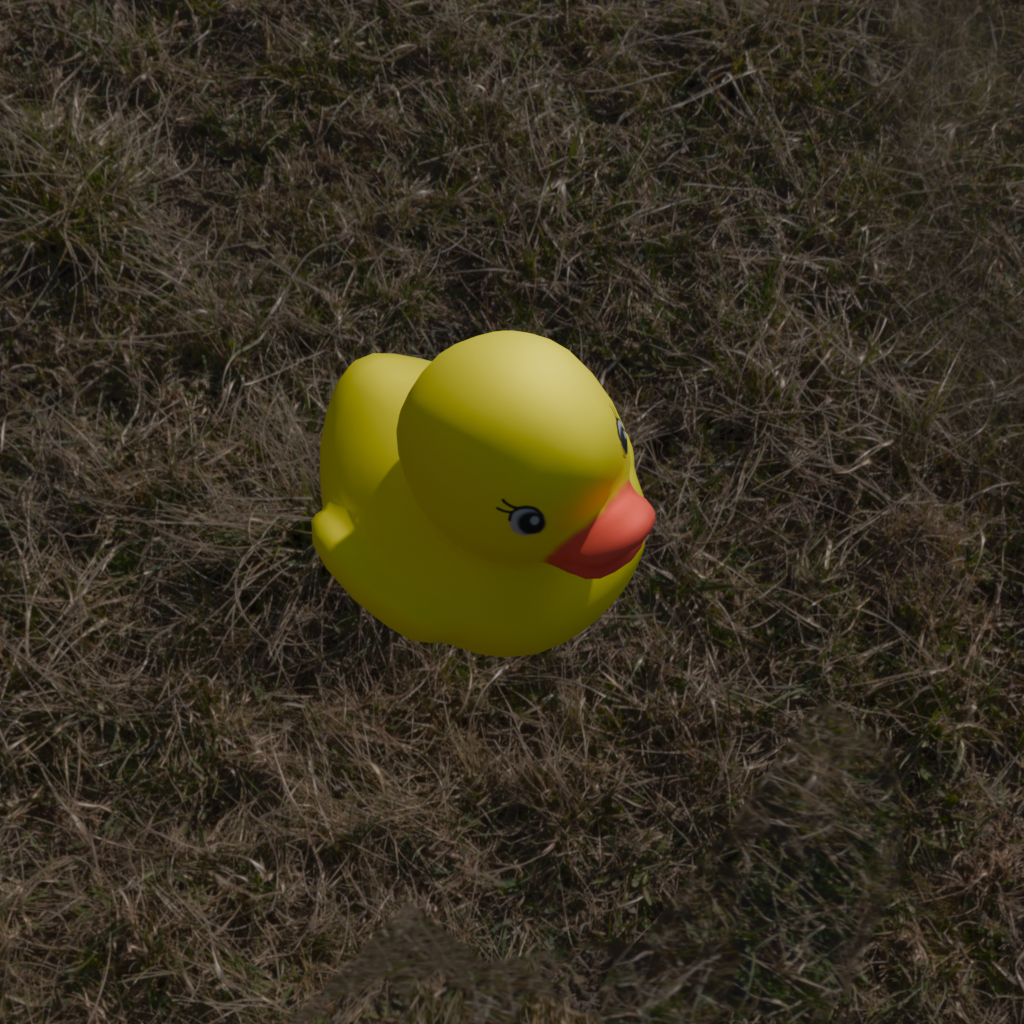
an image of a yellow rubber duck seen from <front_right_top> in an open field with a bleft sun and scattered clouds in the sky.